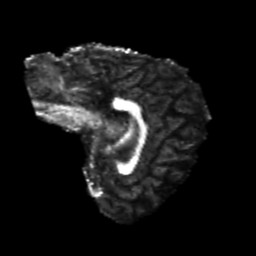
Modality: FA
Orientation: sagittal
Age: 20
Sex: female
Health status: healthy
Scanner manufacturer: philips
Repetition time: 7.39 s
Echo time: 0.08599 s